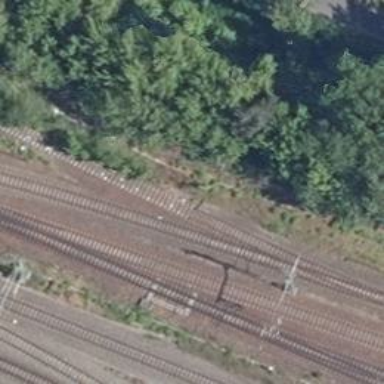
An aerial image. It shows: Abandoned railway.